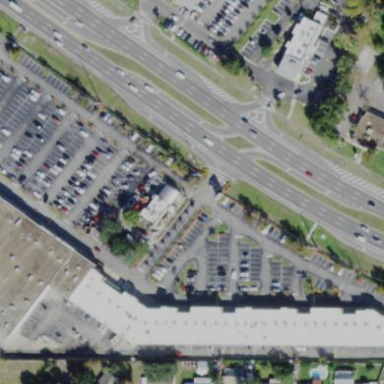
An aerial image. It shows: Retail building.